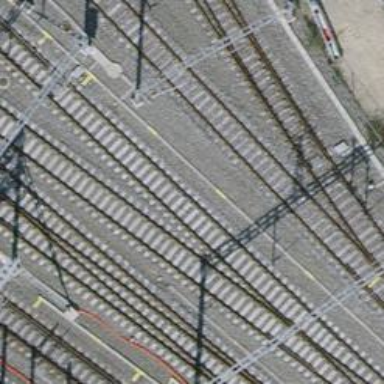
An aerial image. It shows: Siding railway track with electrified contact line.